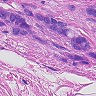
Metastatic tissue present: yes